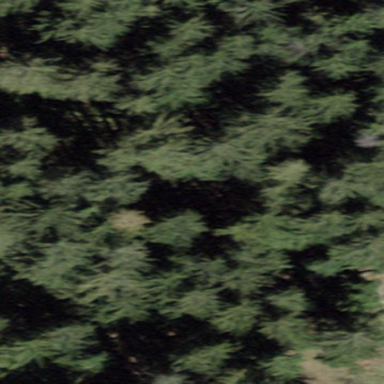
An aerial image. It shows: Forest area.